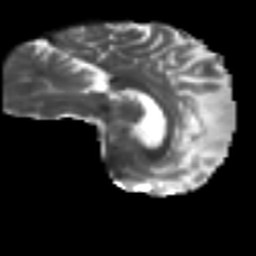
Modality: T2w
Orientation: sagittal
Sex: female
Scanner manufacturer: ge
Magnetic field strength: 3 T
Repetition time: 7 s
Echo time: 0.08 s